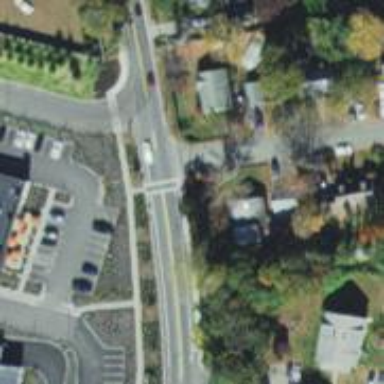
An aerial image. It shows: Marked road crossing with lines.